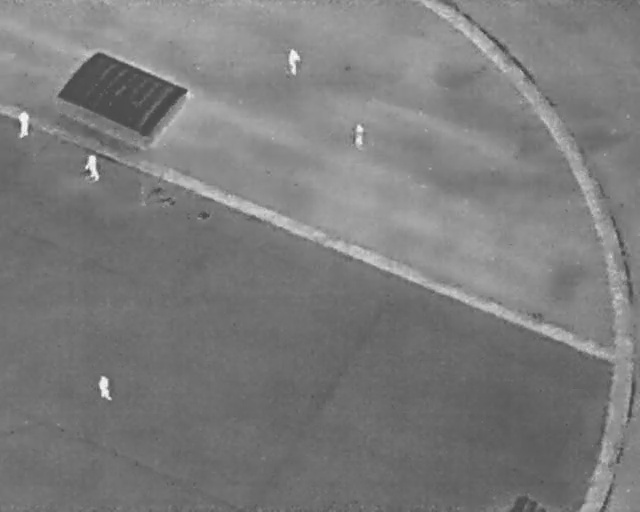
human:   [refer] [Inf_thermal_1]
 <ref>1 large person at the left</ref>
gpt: <box>[[11, 31, 16, 34, 2]]</box>